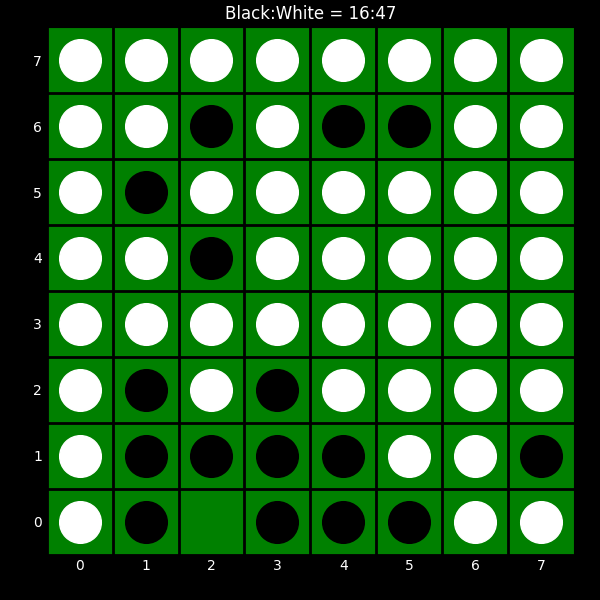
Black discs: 16
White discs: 47